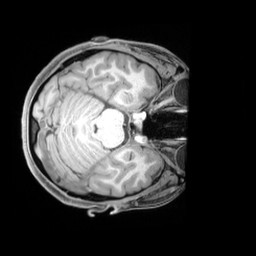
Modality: T1w
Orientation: axial
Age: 27
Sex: female
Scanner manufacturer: siemens
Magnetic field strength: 3 T
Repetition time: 1.97 s
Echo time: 0.00206 s